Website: home-depot
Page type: billing-address
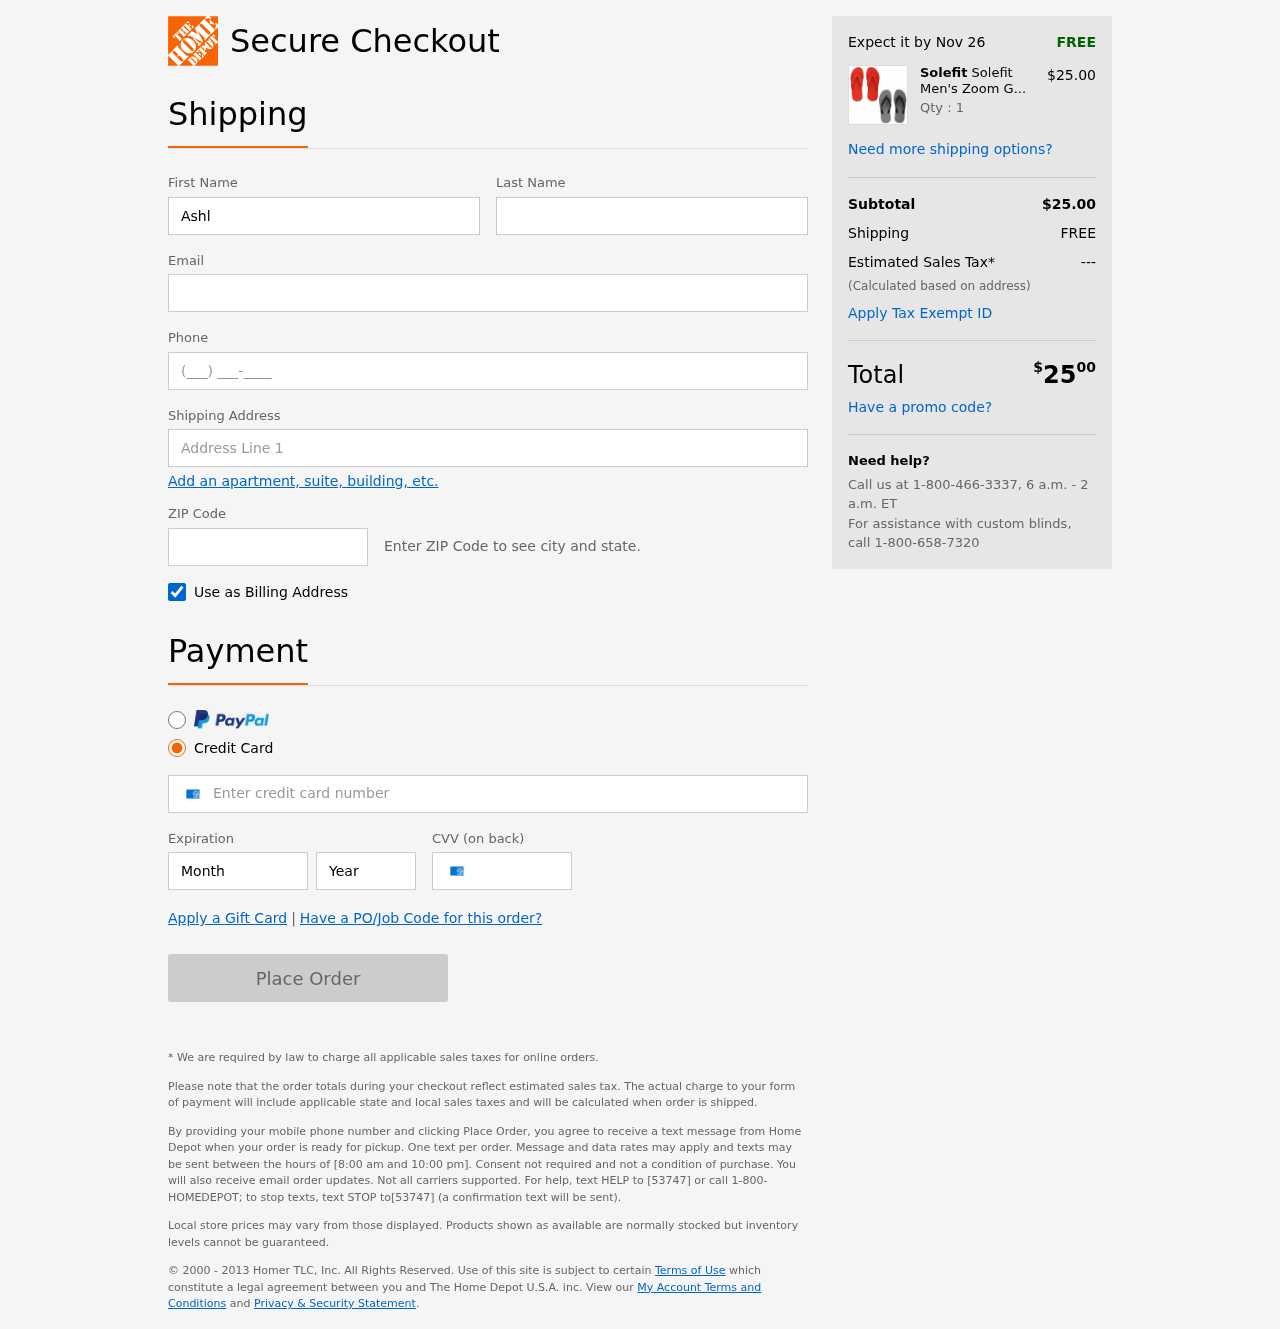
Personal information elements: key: PII_FIRSTNAME
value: Ashley
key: PII_LASTNAME
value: Russell
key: PII_EMAIL
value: ashley_russell@hotmail.com
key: PII_PHONE
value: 8469599144
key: PII_STREET
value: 506 Gregory Crest Suite 109
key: PII_POSTCODE
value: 20983
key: PII_CARD_NUMBER
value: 3402 1970 7675 802
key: PII_CARD_EXPIRY_MONTH
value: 07
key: PII_CARD_CVV
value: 7849
Product elements: key: PRODUCT1_BRAND
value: Solefit
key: PRODUCT1_NAME
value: Solefit Men's Zoom Grey & Red Flip-Flops Pack of 2-7 UK (41 EU) (SLFT-0102-0106)
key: PRODUCT1_PRICE
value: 25
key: PRODUCT1_QUANTITY
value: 1
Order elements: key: ORDER_DELIVERY_DATE
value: Nov 26
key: ORDER_SUBTOTAL
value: $25.00
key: ORDER_SHIPPING_COST
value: FREE
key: ORDER_TAX
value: ---
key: ORDER_TOTAL2
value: $2500